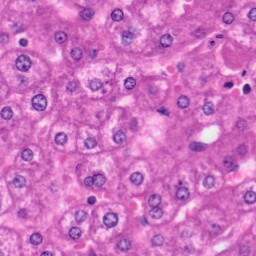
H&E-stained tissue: Liver